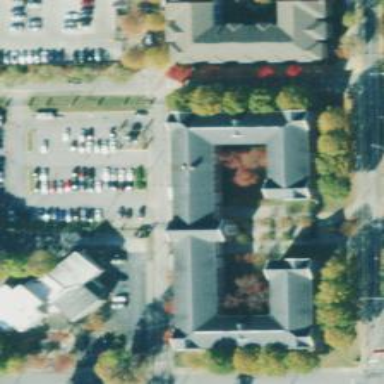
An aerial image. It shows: Dormitory building.